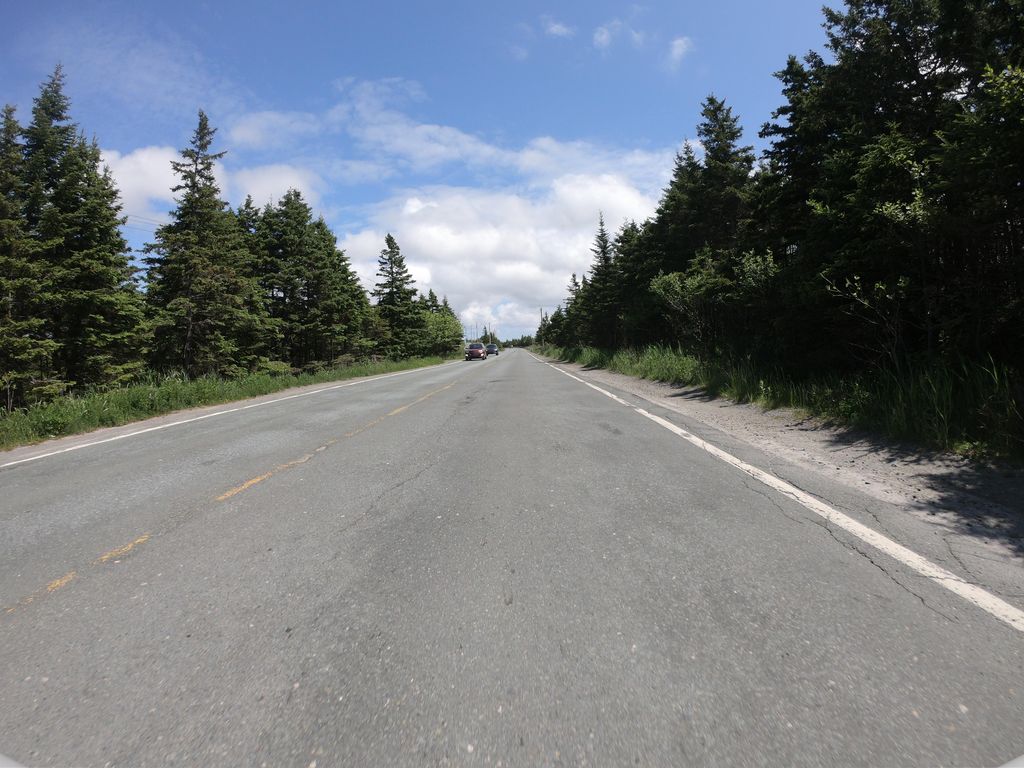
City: st_johns